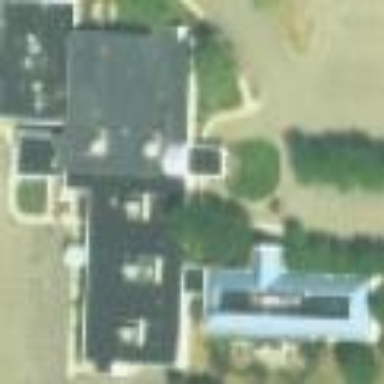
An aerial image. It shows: Hospital building.